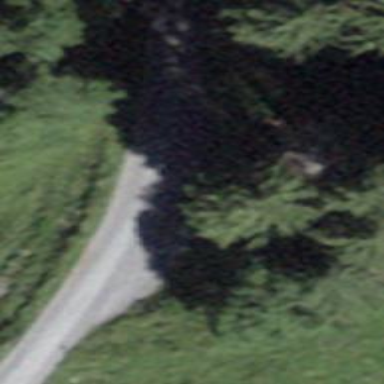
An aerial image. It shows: Passing place on the road.